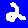
Digit: 2